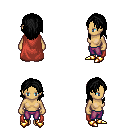
a pixel art fantasy rpg character, female body template, human, tanned skin, maroon cape, magenta pants, black long hairstyle, gold boots, four views (front, back, left, right), 2x2 character sprite sheet, small pixel art, hard edges, no anti-aliasing